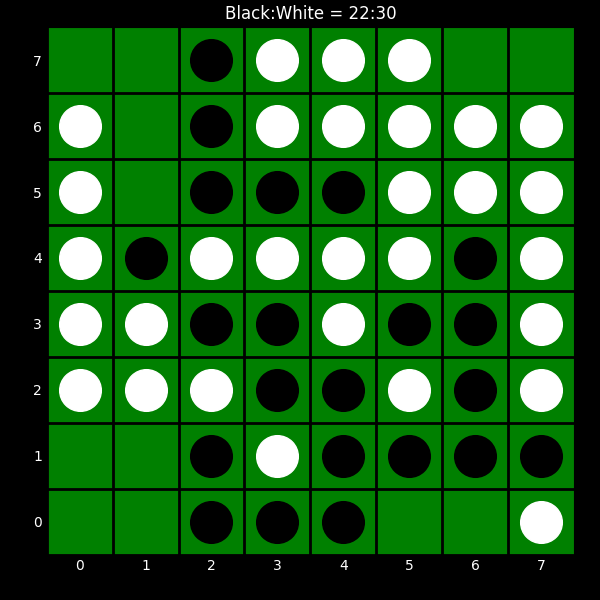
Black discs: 22
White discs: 30